Interaction volume radius: 10 \u00c5
Interaction volume height: 25 \u00c5
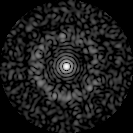
Disorder parameter: 0.8256